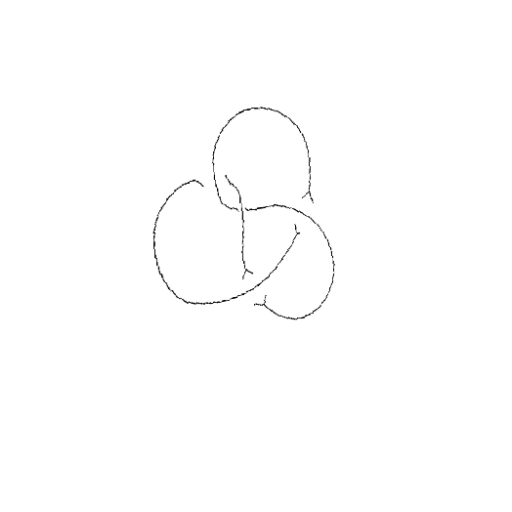
Crossing number: 4